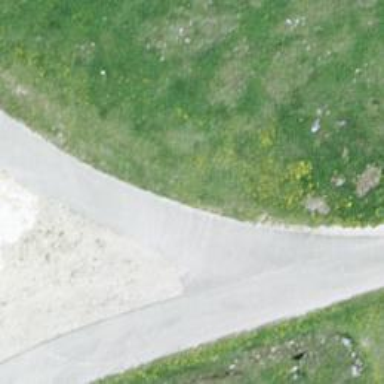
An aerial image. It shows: Well-maintained track road of grade 1.